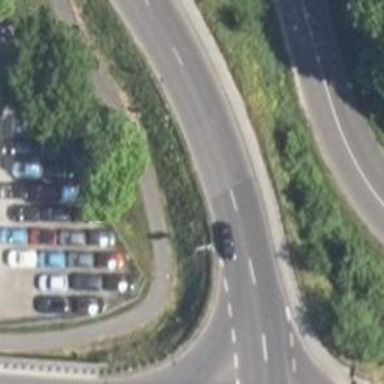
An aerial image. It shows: Tertiary road with asphalt surface.